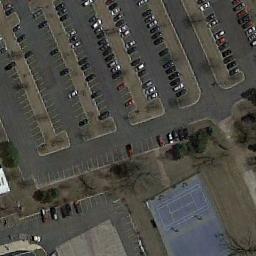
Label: tennis_court